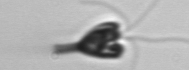
Label: Pyramimonas_longicauda